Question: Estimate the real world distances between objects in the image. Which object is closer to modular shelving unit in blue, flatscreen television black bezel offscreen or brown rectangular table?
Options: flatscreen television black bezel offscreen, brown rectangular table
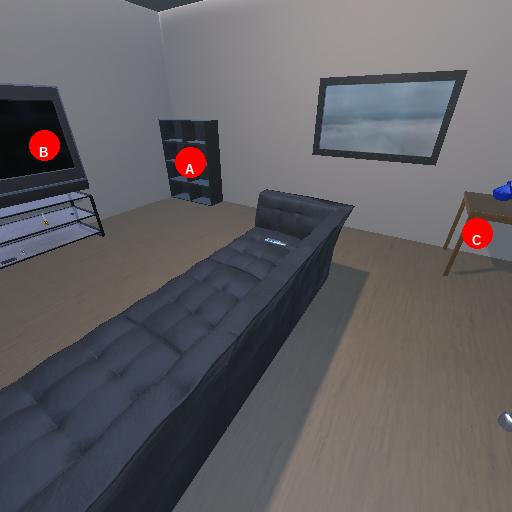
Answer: flatscreen television black bezel offscreen